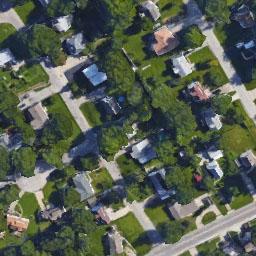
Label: medium_residential